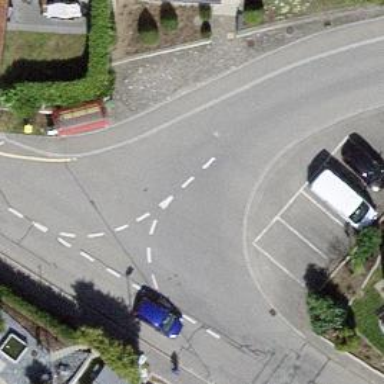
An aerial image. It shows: Public transport stop position.